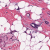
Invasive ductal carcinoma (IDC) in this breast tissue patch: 0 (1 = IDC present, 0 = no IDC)